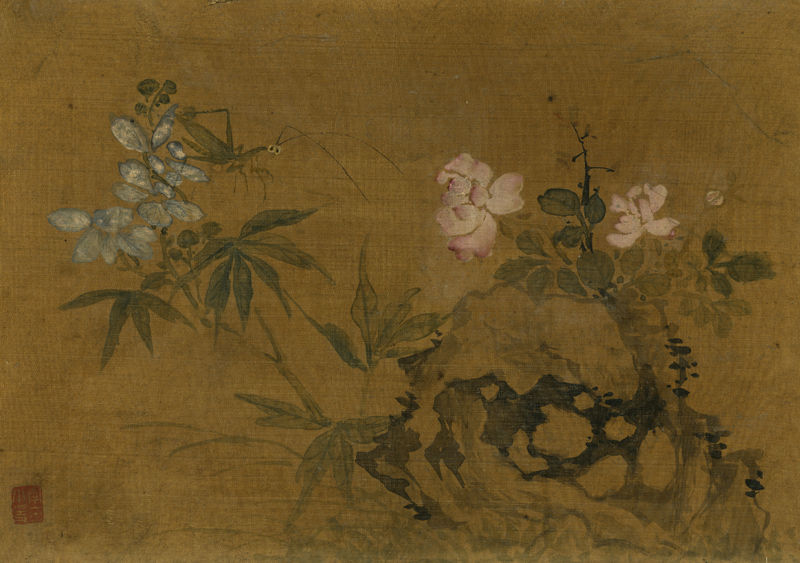
Titel: Album Leaf
Künstler: Shouping Yun
Standort: Amherst (Massachusetts, USA)
Institution: Mead Art Museum, Amherst College
Schlagwörter: blau, blätter, gelb, grün, blumen, braun, blüten, rosen, malerei, pflanzen, rosa, seide, blue, white, green, old, painting, flowers, japanese, pink, brown, plant, japanisch, wood, flower, nature, eyes, plants, drawing, texture, sketch, leaves, ink, watercolor, signature, study, animal, mark, rose, branches, leaf, chinese, blume, asian, paint, stylized, japan, china, calligraphy, branch, oriental, blossom, leafs, sign, emblem, representational, parchment, petal, petals, delicate, bug, insect, lovely, cricket, insekt, roa, siele, japanese like, grasshopper, mantis, yellow paper, turqueoise, flwoers, orchad, orchards